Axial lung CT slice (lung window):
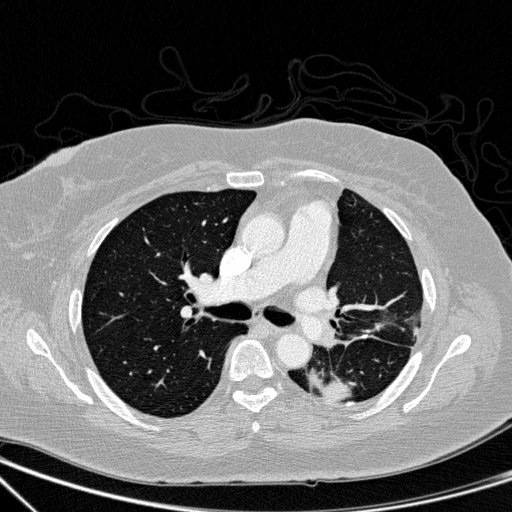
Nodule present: no